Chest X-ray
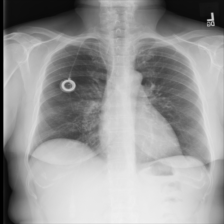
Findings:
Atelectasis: positive
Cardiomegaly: negative
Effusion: negative
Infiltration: negative
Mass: negative
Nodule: negative
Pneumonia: positive
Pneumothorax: negative
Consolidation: negative
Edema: negative
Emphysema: negative
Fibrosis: negative
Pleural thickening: negative
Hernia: negative